Field crop: tomato
Growth stage: 2
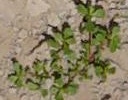
Species: portulaca